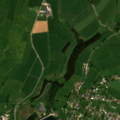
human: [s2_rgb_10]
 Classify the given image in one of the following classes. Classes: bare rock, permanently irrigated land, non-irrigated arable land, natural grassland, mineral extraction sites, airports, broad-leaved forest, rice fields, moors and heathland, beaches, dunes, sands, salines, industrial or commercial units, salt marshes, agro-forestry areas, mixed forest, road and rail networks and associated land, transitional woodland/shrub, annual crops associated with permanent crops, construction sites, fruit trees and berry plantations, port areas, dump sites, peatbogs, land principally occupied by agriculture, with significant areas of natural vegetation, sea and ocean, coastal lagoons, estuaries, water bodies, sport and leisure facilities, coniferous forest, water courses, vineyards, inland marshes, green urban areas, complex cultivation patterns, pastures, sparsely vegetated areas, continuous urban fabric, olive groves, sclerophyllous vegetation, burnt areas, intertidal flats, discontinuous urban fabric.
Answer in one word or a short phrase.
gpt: discontinuous urban fabric, pastures, land principally occupied by agriculture, with significant areas of natural vegetation, water bodies